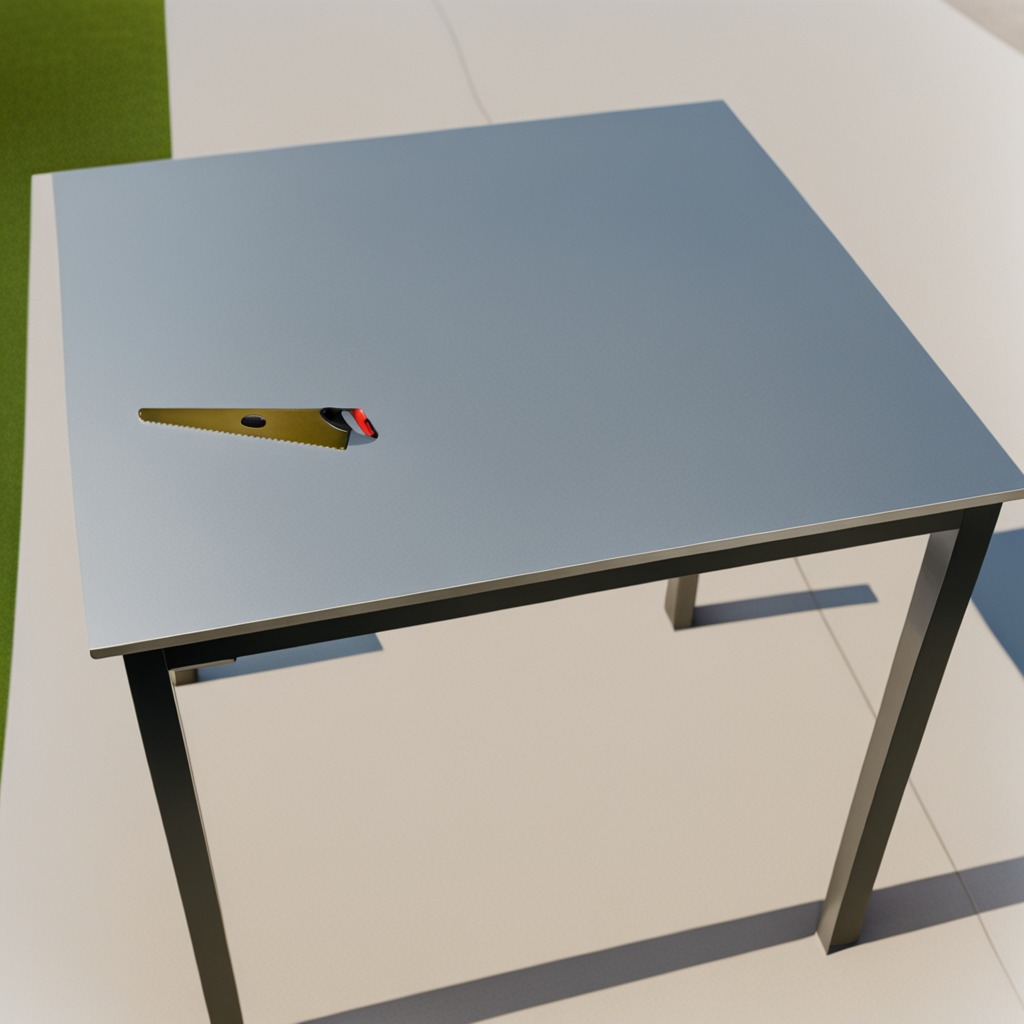
A metal saw lies on the table in the afternoon light.